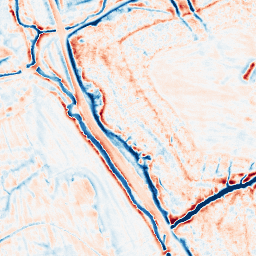
Category: edge_preserving
Decomposition family: bilateral
Decomposition parameters: d: 15
sigma_color: 50
sigma_space: 50
Upsampling method: edge_directed
Upsampling parameters: scale: 4
Upsampling scale: 4